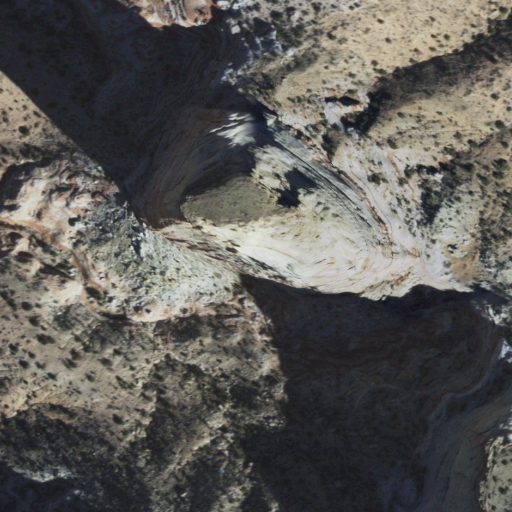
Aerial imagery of mountain in Arizona named Whiskey Bottle Rock containing shrub, evergreen forest, and barren land